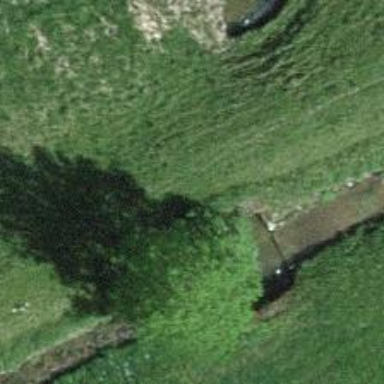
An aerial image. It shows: Culvert tunnel underneath ditch.